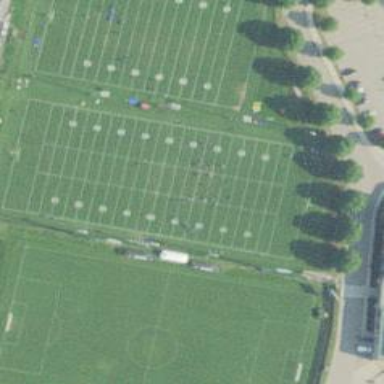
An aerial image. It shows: Recreation ground used for soccer.